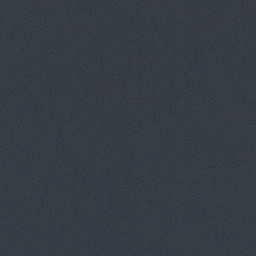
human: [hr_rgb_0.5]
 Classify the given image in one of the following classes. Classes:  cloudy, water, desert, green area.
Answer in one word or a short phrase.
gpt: cloudy